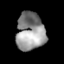
Tissue: lung
Cell type: Endothelial cells
Senescence score: 0.215
Nuclear area (px): 1053
Mean DAPI intensity: 146.737